Aerial crown-view tile of a tropical tree (Barro Colorado Island, Panama), acquired 20250512:
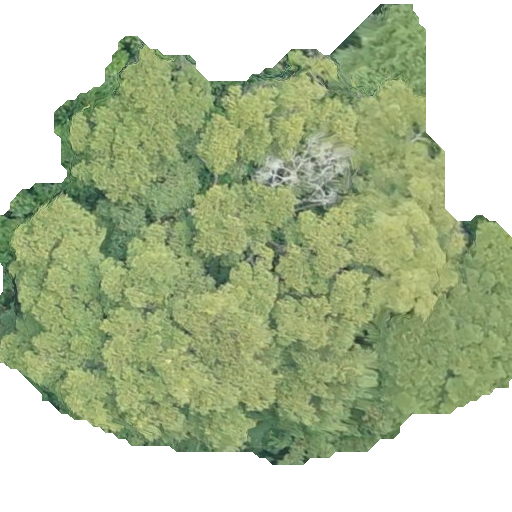
Species: Guapira myrtiflora
GBIF accepted scientific name: Guapira myrtiflora
Crown area: 250.971 m²